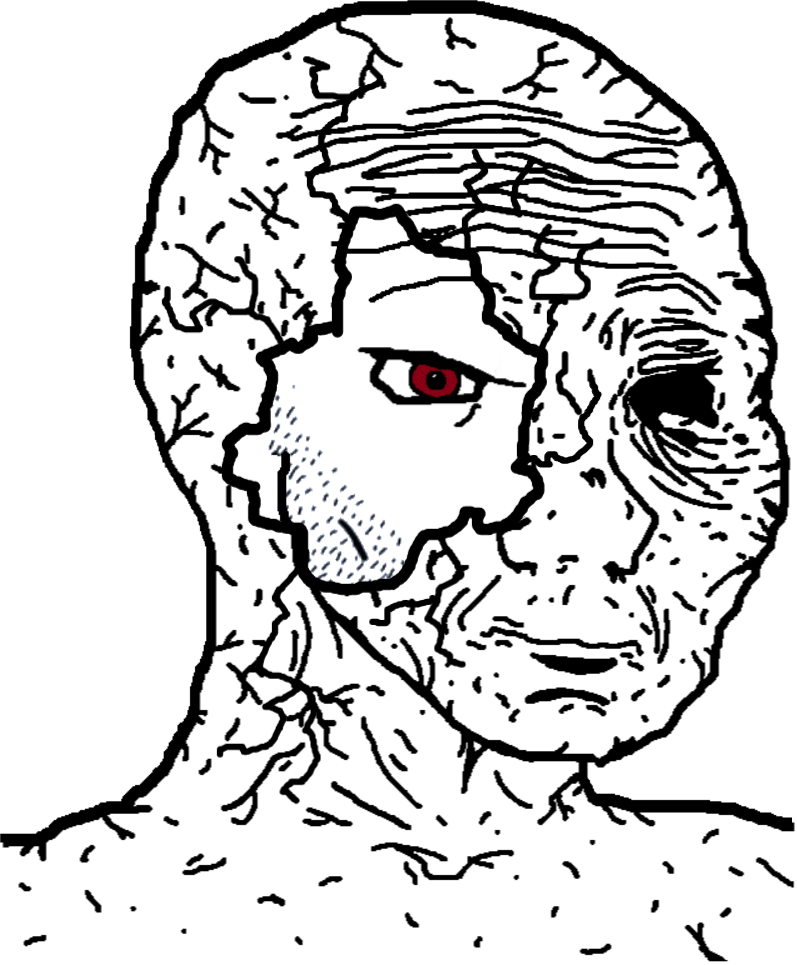
Label: 5_Tired_Wojak